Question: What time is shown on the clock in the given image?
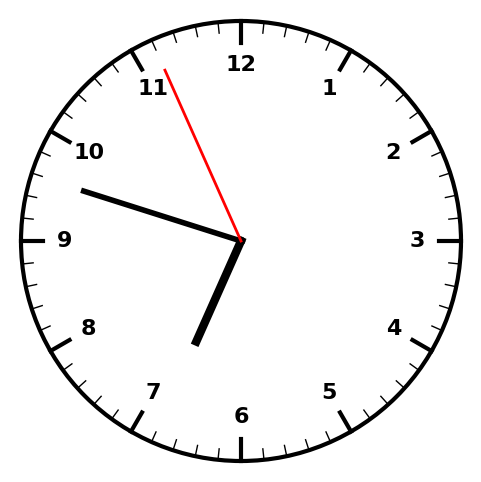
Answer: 06:47:56